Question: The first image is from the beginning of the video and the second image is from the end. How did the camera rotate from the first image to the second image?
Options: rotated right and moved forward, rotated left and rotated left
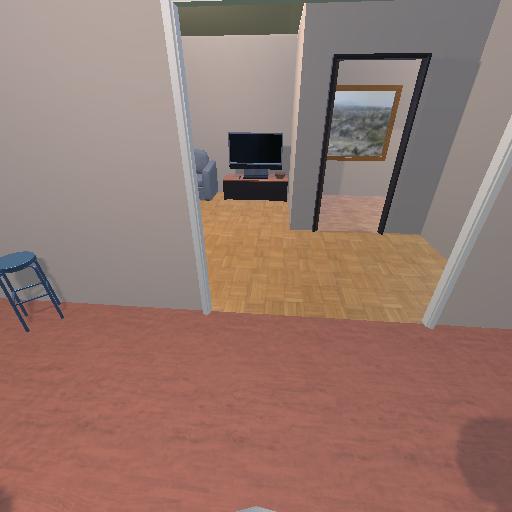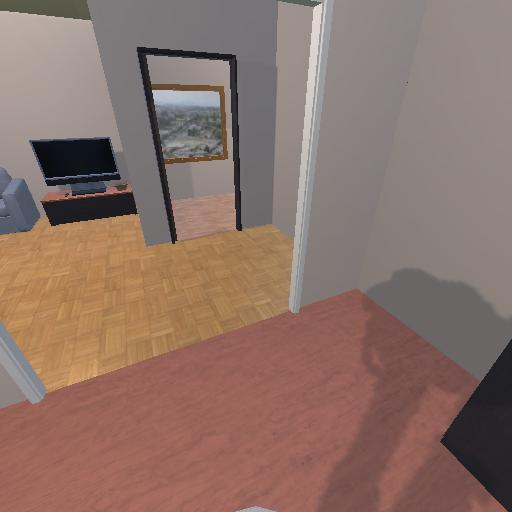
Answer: rotated right and moved forward